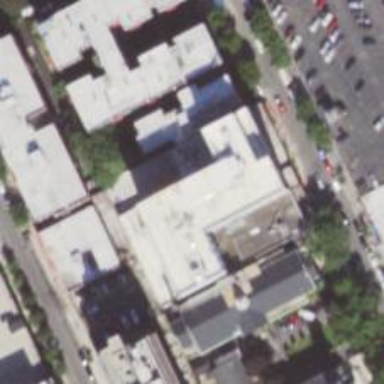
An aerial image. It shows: Healthcare clinic.